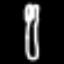
Label: fork